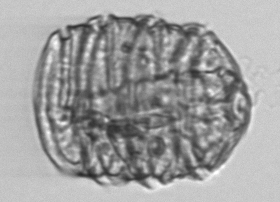
Label: Polykrikos